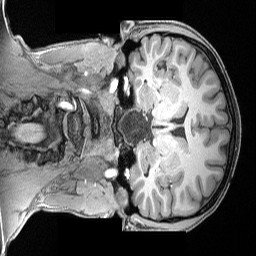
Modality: T1w
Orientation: coronal
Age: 22
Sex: female
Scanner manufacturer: siemens
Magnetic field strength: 3 T
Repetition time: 2.17 s
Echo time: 0.00169 s